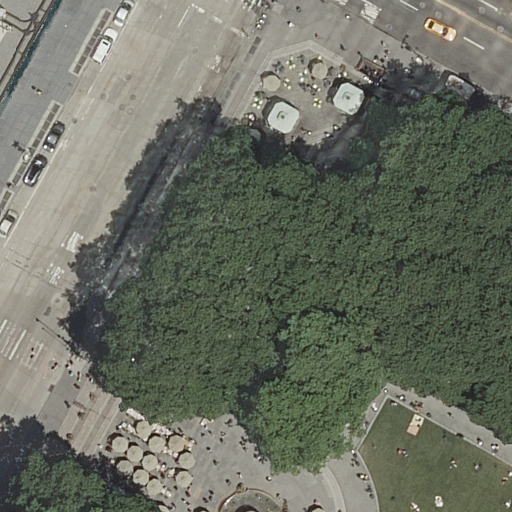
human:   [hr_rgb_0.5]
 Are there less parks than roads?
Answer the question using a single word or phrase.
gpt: yes

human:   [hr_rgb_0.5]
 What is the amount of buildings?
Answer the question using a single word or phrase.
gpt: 1

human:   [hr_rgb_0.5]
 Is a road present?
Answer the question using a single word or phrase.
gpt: yes

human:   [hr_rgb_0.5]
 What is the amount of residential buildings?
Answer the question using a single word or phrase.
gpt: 0

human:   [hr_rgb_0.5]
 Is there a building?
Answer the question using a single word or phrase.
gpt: yes

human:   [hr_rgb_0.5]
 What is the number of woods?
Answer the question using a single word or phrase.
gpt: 2

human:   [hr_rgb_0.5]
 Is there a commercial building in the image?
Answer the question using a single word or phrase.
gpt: yes

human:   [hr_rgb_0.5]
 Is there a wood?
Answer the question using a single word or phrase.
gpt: yes

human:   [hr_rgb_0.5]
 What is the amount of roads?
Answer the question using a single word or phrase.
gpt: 9

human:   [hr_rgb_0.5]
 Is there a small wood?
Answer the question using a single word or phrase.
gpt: no

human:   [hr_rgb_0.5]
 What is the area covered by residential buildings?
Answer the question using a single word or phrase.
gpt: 0m2

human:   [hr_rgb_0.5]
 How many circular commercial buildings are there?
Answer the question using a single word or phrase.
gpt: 0

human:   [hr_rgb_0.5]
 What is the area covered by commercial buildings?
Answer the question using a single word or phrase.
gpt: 2837m2

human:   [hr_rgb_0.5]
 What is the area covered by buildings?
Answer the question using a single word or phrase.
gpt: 2837m2

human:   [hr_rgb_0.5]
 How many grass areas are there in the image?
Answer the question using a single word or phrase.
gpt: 1

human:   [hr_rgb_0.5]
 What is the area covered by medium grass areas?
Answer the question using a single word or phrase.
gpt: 0m2

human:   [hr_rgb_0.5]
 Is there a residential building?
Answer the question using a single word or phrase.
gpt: no

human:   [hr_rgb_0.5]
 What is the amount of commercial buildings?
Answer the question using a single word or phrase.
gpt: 1

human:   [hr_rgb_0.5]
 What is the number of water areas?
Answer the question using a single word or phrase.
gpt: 0

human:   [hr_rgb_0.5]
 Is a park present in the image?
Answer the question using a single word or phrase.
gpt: yes

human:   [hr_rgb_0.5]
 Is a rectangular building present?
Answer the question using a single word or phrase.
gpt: no

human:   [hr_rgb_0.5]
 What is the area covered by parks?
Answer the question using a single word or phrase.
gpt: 4621m2

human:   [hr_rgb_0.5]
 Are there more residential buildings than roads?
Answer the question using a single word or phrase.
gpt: no

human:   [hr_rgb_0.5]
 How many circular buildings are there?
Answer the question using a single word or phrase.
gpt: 0

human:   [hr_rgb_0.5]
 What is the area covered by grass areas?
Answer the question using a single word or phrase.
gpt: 66m2

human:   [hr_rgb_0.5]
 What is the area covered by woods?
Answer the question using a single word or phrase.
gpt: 5212m2

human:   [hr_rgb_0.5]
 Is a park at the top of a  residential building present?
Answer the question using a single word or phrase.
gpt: no

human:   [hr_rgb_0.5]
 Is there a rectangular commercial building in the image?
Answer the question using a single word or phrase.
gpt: no

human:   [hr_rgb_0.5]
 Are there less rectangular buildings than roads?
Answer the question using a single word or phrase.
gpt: yes

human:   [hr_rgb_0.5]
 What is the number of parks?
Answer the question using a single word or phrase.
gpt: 1

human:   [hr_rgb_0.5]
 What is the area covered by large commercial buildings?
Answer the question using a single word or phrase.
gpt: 2837m2

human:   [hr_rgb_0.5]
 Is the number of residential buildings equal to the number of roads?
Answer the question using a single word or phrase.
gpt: no

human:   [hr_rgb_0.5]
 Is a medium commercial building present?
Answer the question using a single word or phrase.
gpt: no

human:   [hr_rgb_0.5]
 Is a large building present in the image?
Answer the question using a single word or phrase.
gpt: yes

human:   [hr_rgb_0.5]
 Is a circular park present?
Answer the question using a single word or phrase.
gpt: no

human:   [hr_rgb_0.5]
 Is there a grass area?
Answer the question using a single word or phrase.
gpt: yes

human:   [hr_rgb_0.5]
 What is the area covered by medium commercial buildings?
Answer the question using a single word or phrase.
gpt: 0m2

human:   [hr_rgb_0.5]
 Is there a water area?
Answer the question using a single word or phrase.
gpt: no

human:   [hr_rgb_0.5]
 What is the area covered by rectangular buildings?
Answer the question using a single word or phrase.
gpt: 0m2

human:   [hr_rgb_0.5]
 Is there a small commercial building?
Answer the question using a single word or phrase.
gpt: no

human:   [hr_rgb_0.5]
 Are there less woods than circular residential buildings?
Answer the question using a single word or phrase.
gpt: no

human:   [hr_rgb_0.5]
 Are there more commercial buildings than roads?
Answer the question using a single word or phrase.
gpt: no

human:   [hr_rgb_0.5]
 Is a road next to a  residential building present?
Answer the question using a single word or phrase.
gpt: no

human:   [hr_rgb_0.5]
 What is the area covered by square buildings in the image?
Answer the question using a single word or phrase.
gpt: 0m2

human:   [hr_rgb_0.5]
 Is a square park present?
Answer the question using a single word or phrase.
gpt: no

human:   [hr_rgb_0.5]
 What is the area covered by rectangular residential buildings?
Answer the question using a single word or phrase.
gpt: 0m2

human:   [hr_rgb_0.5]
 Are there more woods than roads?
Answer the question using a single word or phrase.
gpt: no

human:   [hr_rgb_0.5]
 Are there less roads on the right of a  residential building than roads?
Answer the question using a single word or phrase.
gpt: yes

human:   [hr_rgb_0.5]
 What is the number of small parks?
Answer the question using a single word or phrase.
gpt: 0

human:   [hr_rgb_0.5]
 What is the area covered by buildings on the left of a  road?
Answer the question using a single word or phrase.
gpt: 2837m2

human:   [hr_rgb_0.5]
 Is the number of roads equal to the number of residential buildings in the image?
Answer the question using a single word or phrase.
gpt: no

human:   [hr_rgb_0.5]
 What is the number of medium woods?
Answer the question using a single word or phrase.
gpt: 0

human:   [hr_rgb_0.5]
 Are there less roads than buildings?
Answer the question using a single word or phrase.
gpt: no

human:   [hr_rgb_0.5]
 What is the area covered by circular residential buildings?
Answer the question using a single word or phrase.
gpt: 0m2

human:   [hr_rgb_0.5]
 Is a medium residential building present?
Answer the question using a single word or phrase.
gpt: no

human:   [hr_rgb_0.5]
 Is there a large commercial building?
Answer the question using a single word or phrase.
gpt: yes

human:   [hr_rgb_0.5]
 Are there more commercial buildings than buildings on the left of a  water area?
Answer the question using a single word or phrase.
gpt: yes

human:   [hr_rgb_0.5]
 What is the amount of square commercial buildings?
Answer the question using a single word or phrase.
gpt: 0

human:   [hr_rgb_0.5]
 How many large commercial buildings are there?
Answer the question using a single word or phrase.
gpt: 1

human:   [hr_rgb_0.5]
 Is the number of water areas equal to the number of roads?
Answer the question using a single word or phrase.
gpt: no

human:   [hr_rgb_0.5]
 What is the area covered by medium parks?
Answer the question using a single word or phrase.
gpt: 0m2

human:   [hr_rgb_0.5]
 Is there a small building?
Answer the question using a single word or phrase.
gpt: no

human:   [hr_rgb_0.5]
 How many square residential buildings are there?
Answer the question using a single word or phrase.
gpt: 0

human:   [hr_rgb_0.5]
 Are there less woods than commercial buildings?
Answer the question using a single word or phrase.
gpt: no